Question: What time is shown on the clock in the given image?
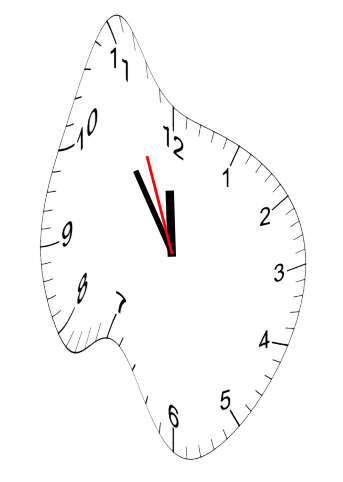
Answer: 11:53:56